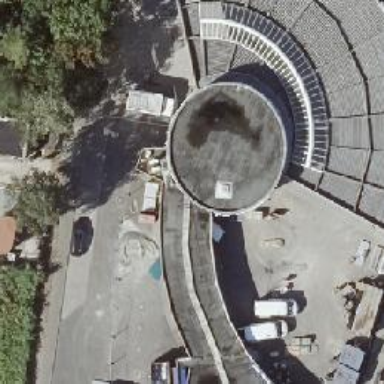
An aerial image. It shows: Retail building with flat roof.